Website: crate-barrel
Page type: billing-address
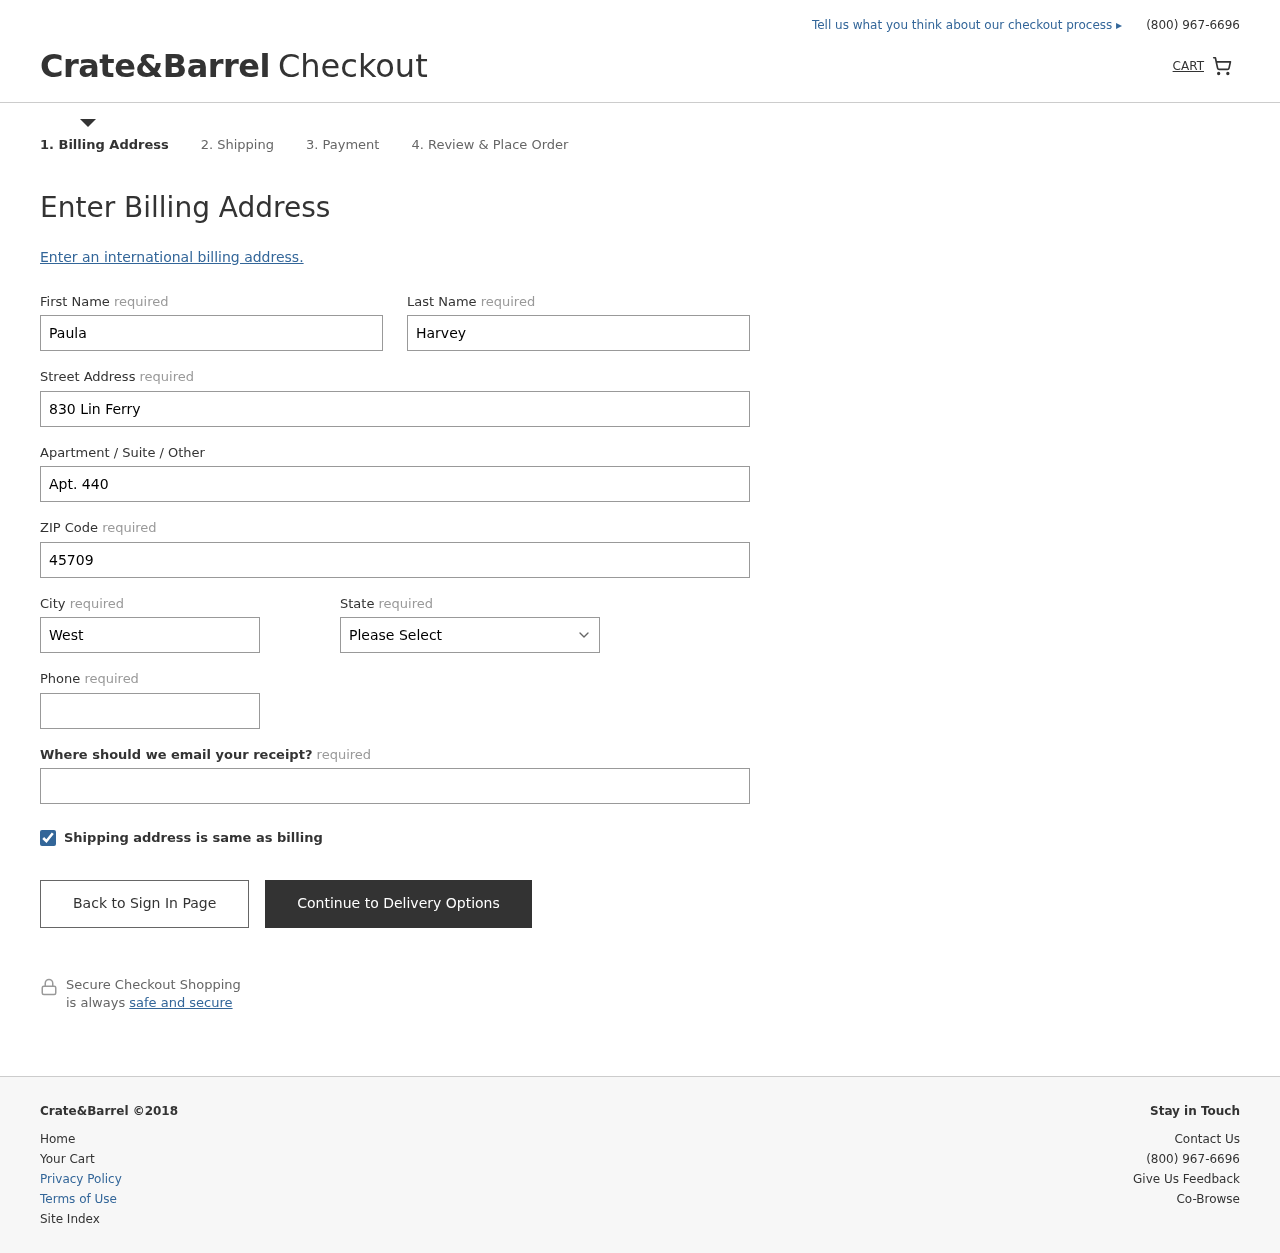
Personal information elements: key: PII_STATE
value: Idaho
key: PII_FIRSTNAME
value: Paula
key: PII_LASTNAME
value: Harvey
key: PII_STREET
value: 830 Lin Ferry
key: PII_STREET2
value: Apt. 440
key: PII_POSTCODE
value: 45709
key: PII_CITY
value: West Wayne
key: PII_PHONE
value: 4155936258
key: PII_EMAIL
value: paula_harvey@yahoo.com